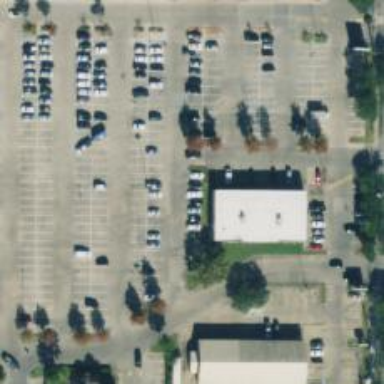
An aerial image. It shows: Parking space is available.